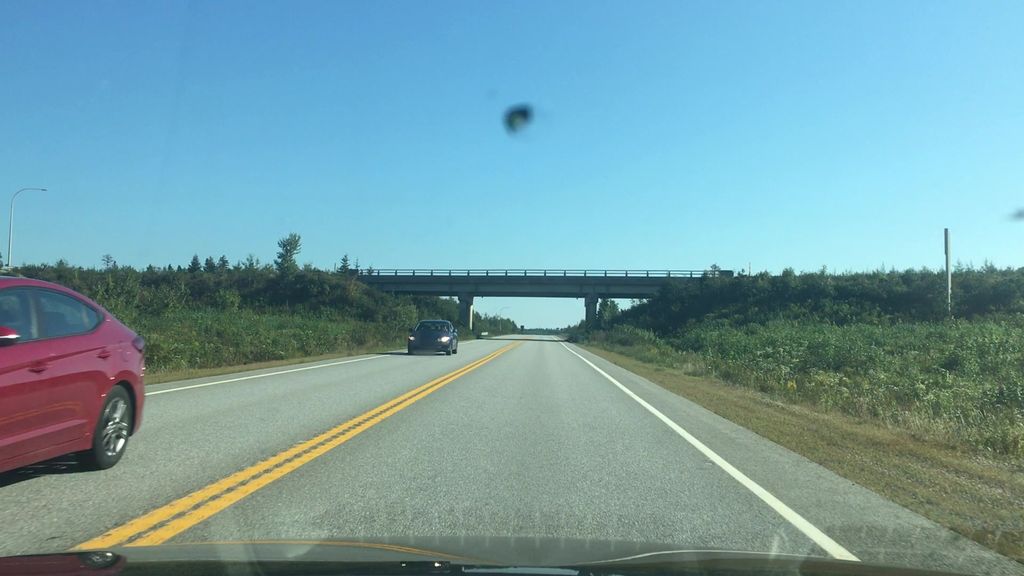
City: halifax